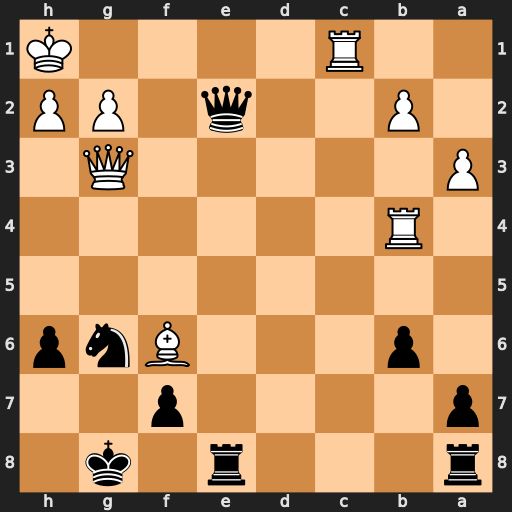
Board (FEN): r3r1k1/p4p2/1p3Bnp/8/1R6/P5Q1/1P2q1PP/2R4K
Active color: b
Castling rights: -
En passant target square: -
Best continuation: Re3 Rb3 Rxg3